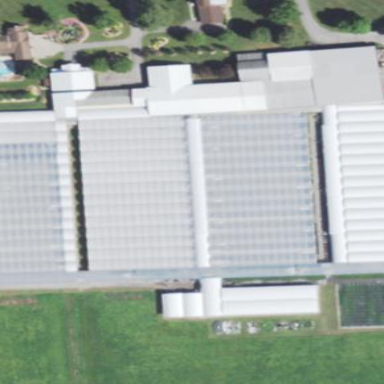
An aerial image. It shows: Greenhouse.